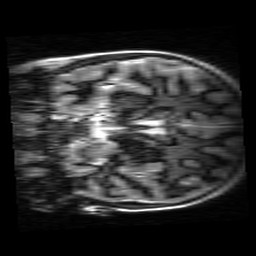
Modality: MP2RAGE
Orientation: coronal
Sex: female
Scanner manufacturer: siemens
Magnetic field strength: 3 T
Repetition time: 5 s
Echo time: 0.00355 s